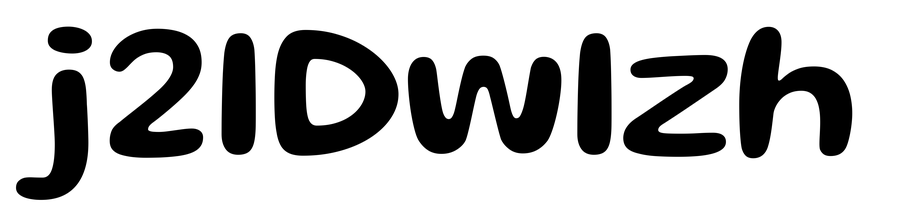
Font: Gluten_Medium